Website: home-depot
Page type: billing-address
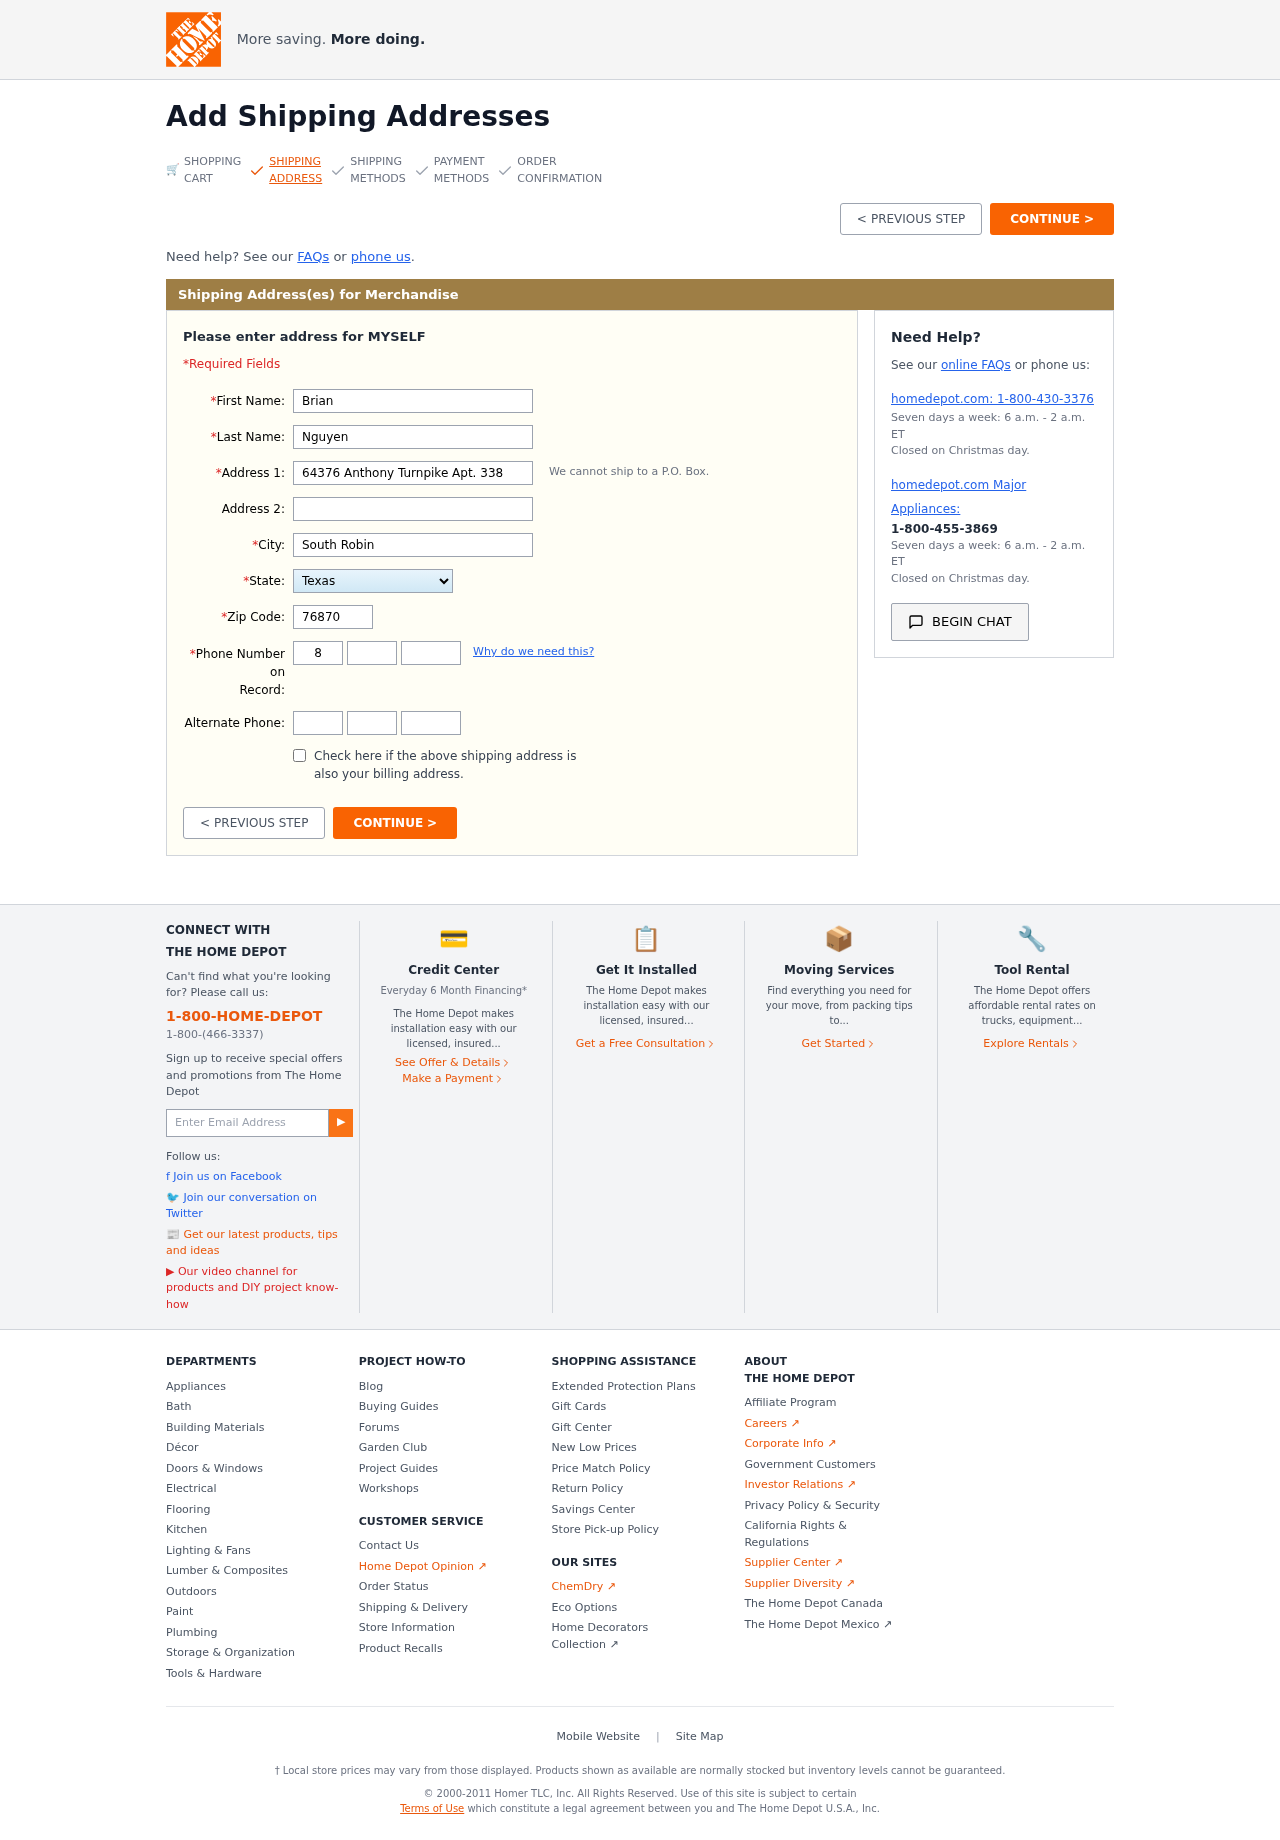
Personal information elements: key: PII_STATE
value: Texas
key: PII_FIRSTNAME
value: Brian
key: PII_LASTNAME
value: Nguyen
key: PII_STREET
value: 64376 Anthony Turnpike Apt. 338
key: PII_CITY
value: South Robin
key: PII_POSTCODE
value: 76870
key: PII_PHONE_AREA
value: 884
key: PII_PHONE_PREFIX
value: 839
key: PII_PHONE_LINE
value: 4861
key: PII_PHONE_ALT_AREA
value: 805
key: PII_PHONE_ALT_PREFIX
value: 597
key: PII_PHONE_ALT_LINE
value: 6755